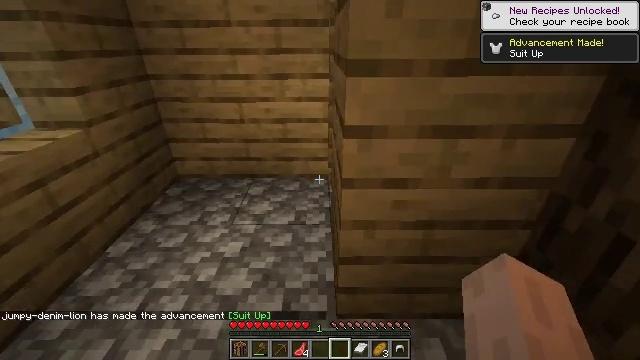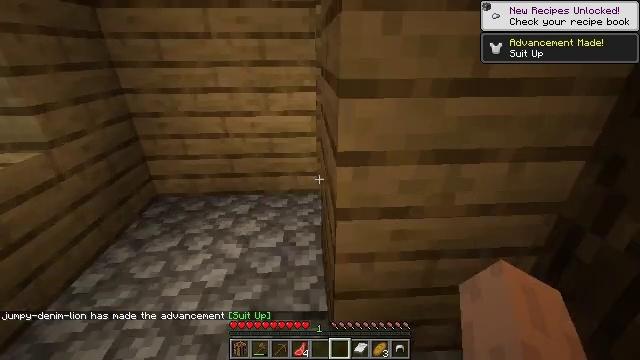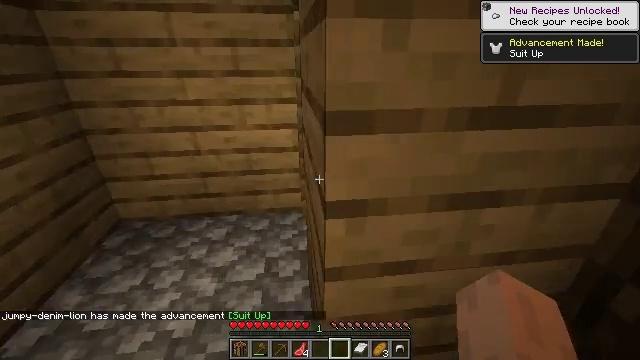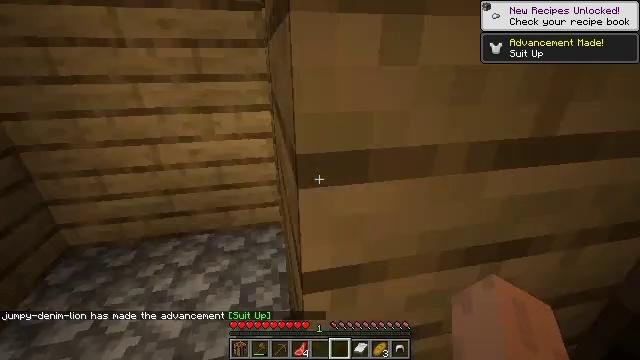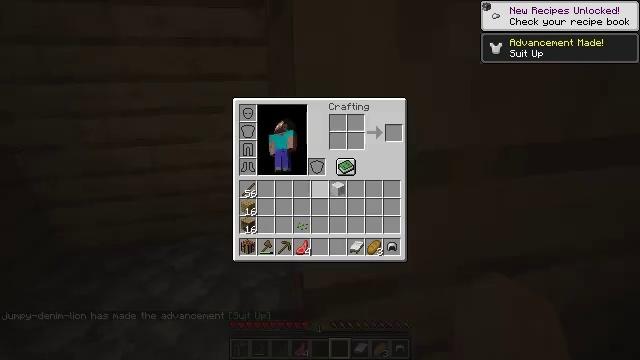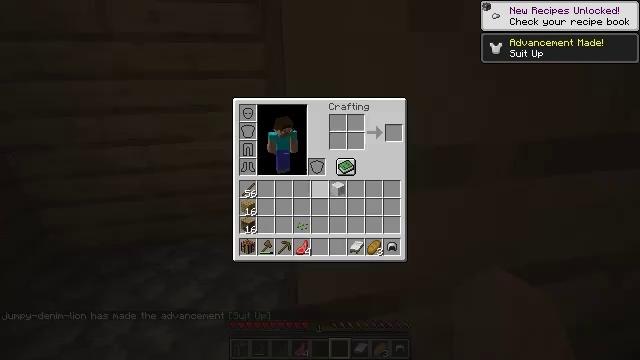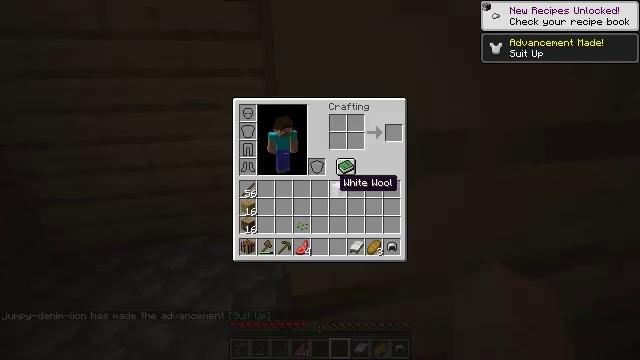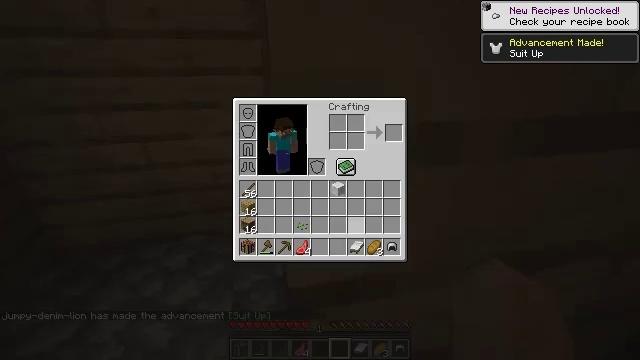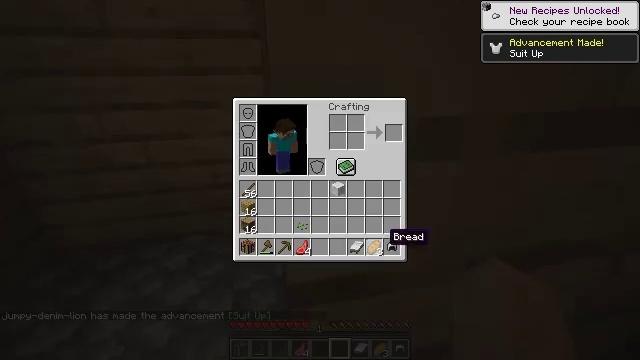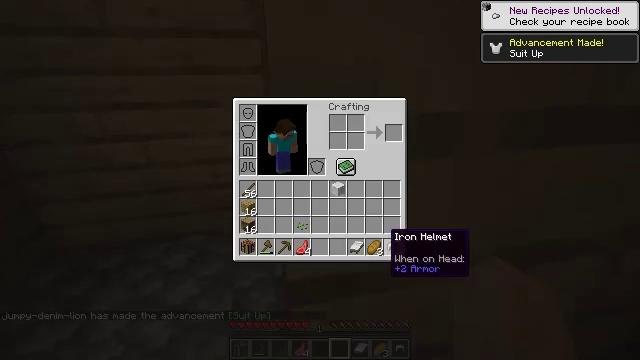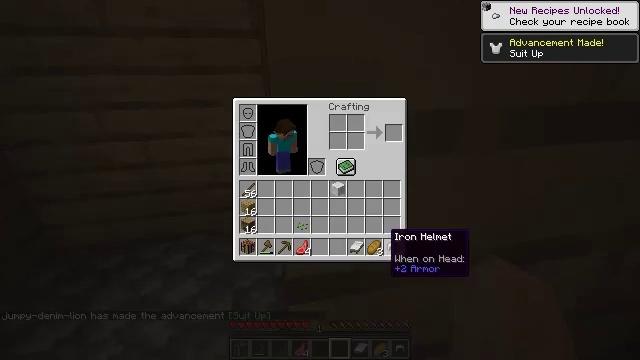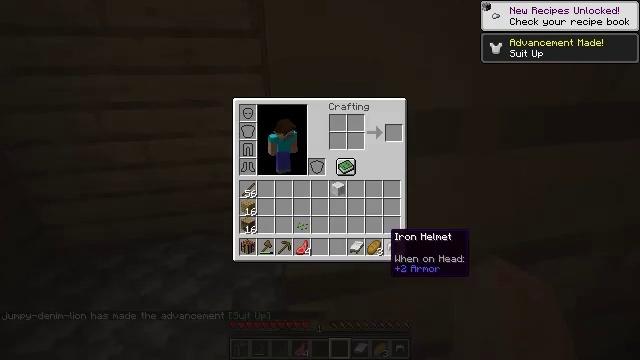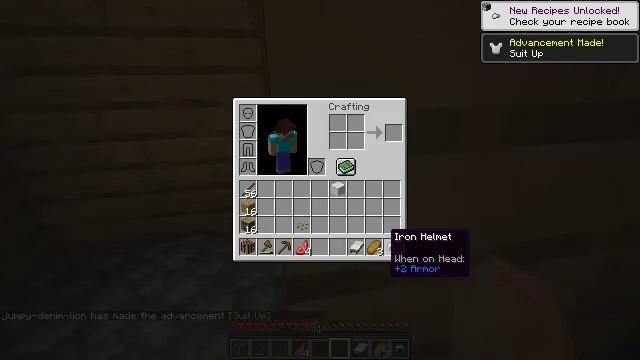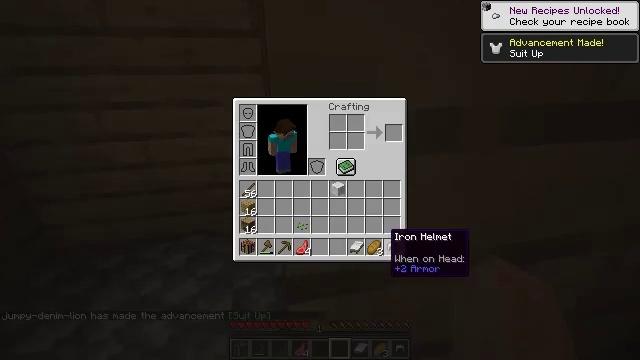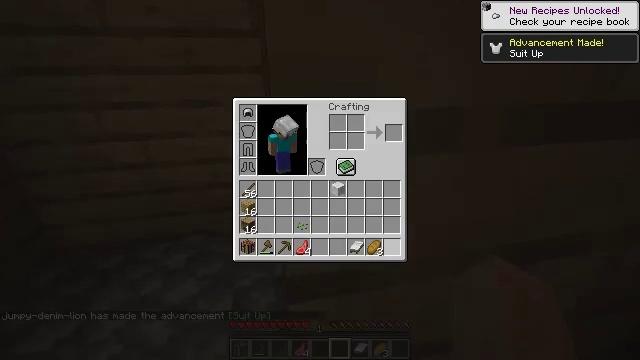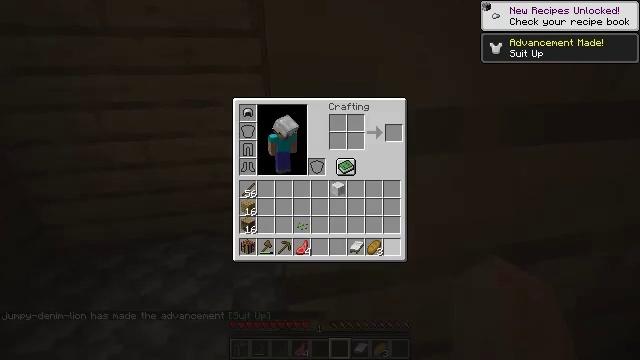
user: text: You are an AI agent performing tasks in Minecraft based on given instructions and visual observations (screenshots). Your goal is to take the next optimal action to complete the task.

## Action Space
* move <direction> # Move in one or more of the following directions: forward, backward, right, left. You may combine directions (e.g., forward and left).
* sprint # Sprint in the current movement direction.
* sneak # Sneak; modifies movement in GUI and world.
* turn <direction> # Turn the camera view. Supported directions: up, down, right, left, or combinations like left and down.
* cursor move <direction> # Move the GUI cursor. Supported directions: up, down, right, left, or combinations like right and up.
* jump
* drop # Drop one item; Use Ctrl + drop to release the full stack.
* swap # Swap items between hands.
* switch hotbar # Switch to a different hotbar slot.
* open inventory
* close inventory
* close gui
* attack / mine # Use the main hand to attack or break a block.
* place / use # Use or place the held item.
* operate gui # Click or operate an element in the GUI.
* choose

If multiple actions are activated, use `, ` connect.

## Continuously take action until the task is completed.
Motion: motion action
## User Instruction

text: Break the furnace to move it.
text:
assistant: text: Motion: move forward, turn right and up
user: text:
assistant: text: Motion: move forward, turn right
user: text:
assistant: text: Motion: move forward, turn right
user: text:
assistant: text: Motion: move forward, close inventory
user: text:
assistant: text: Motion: move forward, close inventory
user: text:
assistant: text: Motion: move forward, cursor move right and down, close inventory
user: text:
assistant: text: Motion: cursor move right and down, open gui
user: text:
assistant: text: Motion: cursor move right and down
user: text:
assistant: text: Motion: sneak
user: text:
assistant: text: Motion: sneak
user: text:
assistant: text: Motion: sneak
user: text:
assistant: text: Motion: sneak
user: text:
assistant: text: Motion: sneak
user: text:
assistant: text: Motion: sneak, operate gui
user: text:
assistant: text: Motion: sneak, operate gui
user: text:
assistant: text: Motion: sneak
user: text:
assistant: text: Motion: sneak
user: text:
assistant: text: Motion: sneak
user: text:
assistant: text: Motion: sneak, cursor move up
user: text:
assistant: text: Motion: turn left, close gui
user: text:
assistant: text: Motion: move left, open inventory
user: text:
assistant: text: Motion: move left
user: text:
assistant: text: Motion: move forward and move left
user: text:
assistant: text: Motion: move forward and move left, turn left and up
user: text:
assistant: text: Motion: move forward and move left, turn right and up
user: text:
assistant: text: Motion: move forward and move left, turn right and down
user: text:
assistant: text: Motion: move forward and move left, turn right and down
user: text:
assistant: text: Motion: move forward and move left, turn right
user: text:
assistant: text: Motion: move forward, turn right
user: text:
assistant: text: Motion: move forward, turn right